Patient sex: M
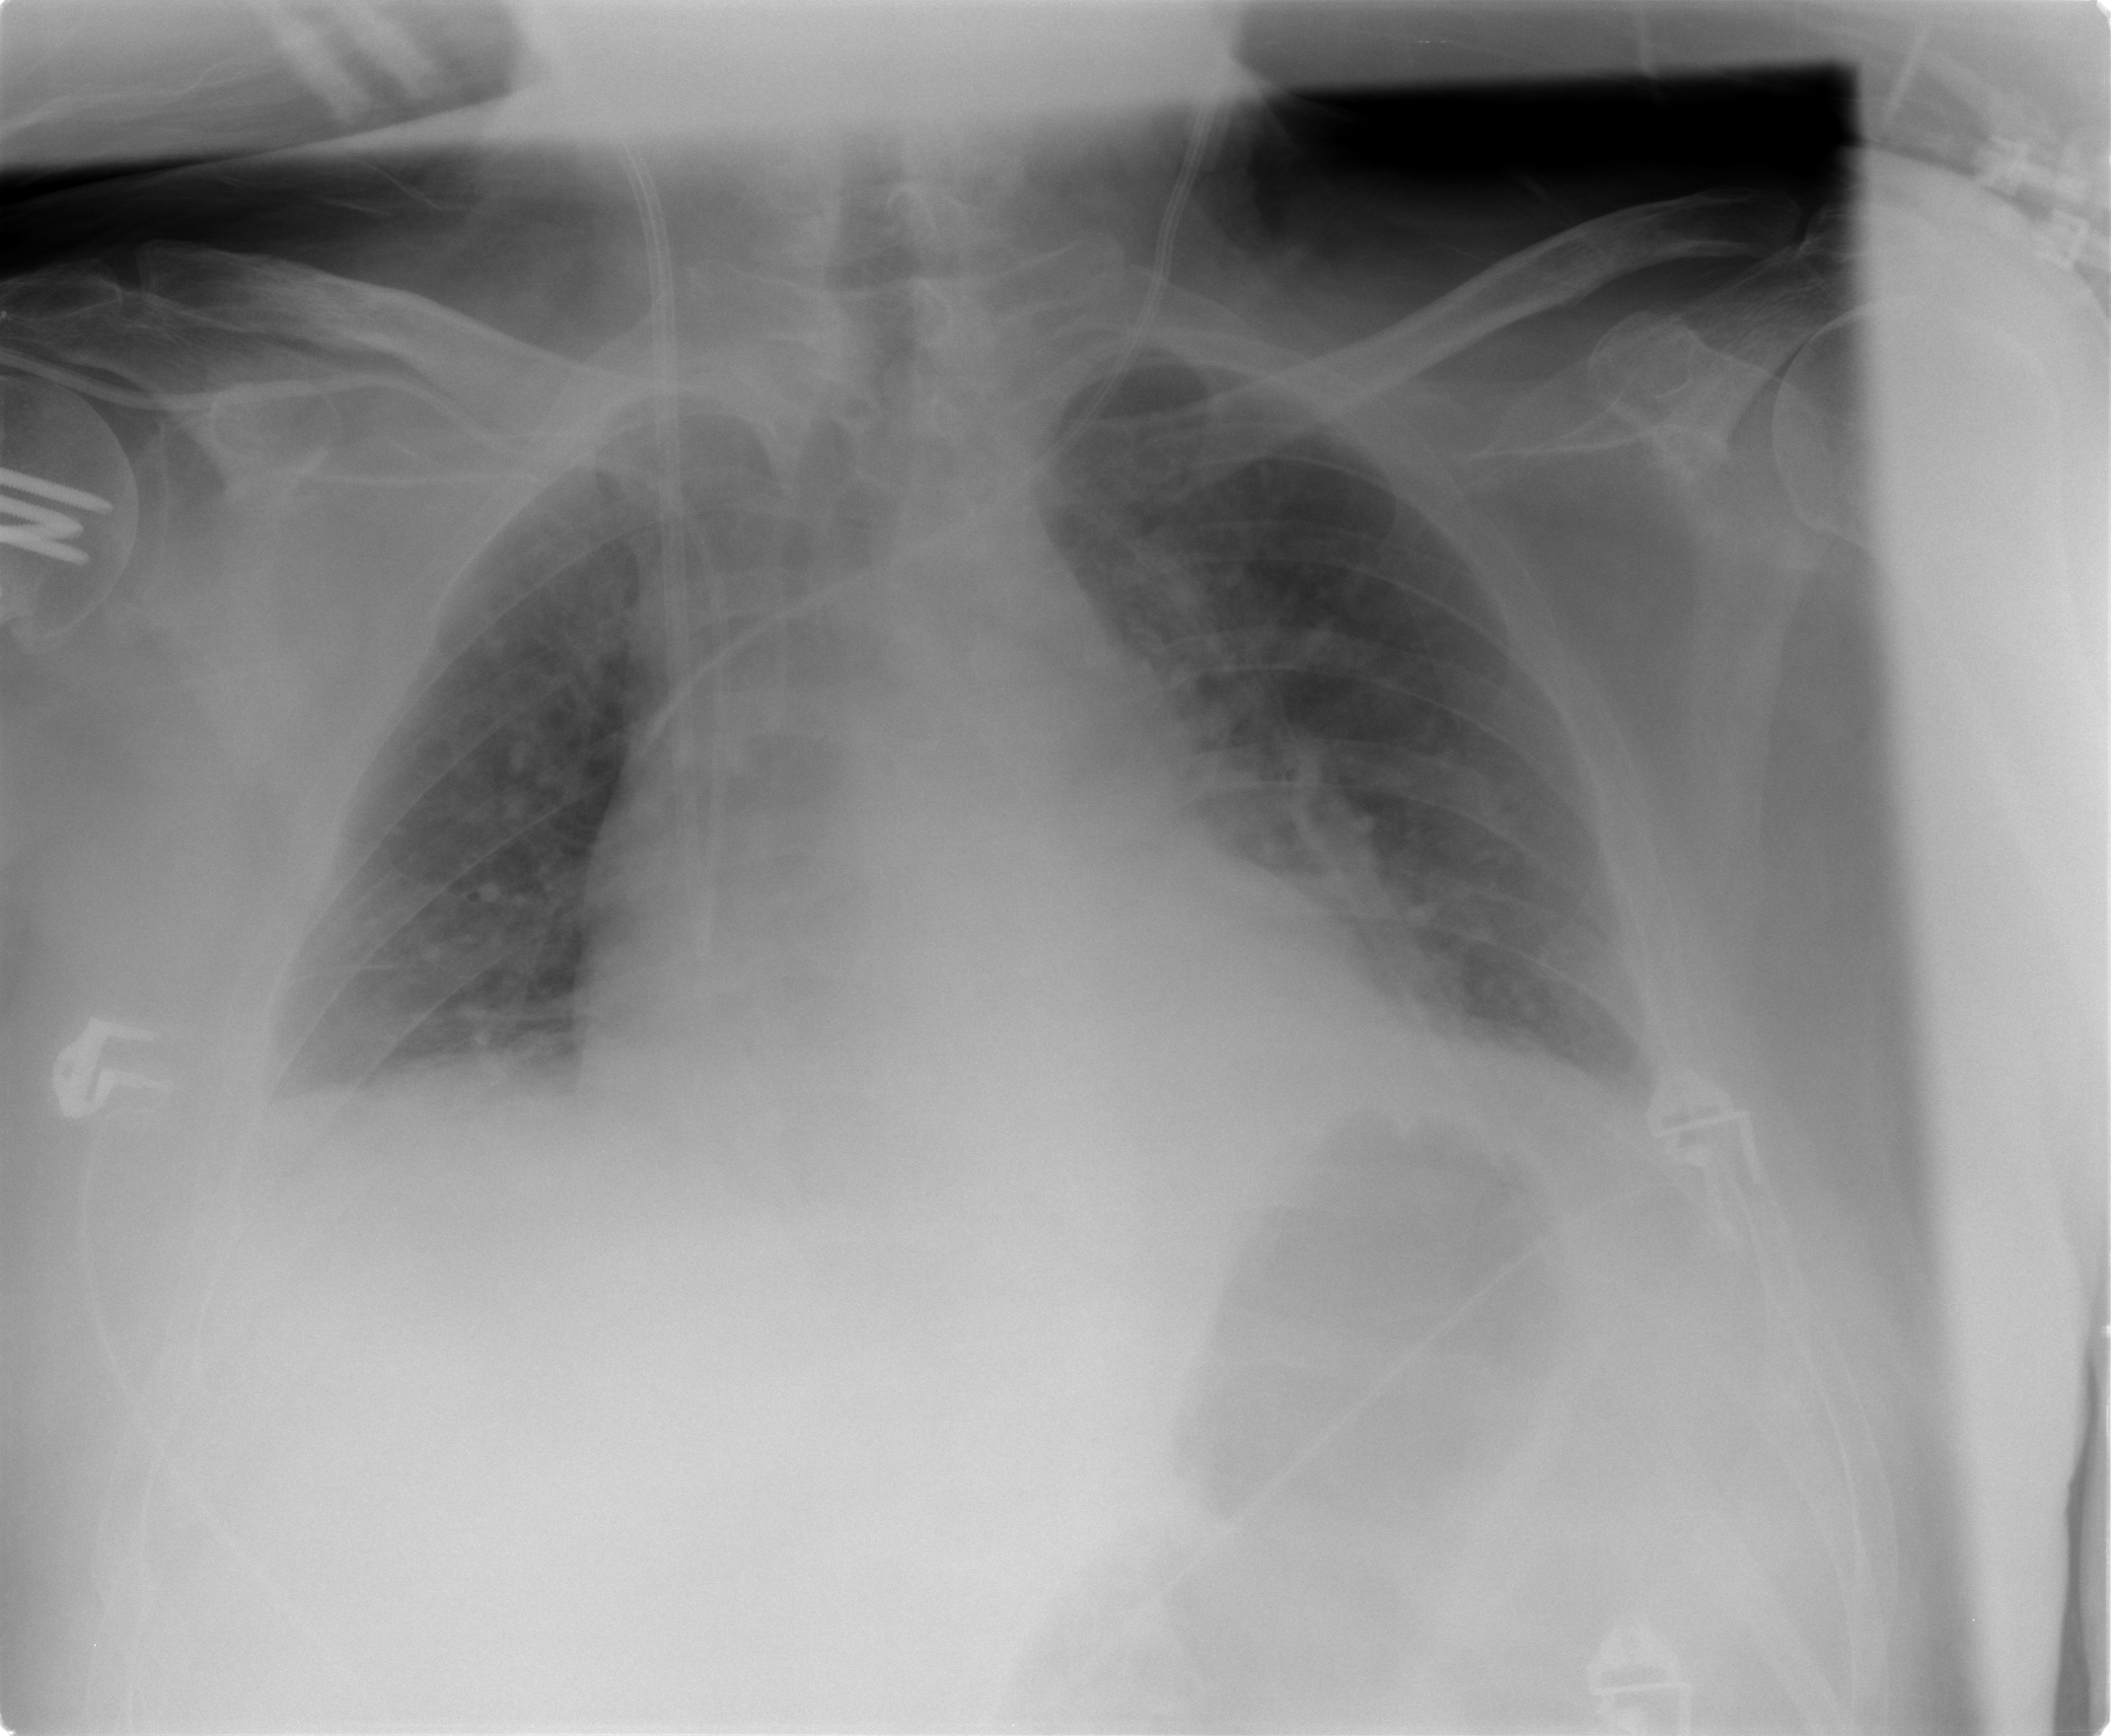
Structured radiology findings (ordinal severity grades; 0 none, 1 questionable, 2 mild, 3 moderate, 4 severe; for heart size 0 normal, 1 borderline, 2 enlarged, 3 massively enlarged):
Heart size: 2
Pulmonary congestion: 2
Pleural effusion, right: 1
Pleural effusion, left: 1
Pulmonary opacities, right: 0
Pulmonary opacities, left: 0
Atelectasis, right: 1
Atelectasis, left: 0